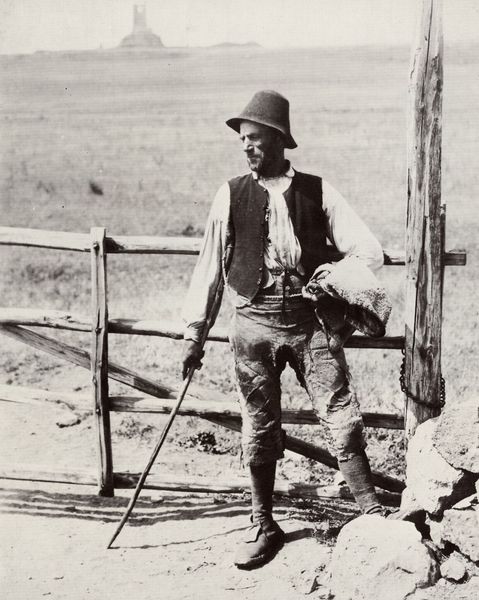
Titel: Ein Hirte in der Campagna, im Hintergrund die mittelalterliche Torre Selce
Künstler: Italienischer Photograph
Standort: Rom
Institution: Archivio Fotografico Comunale
Schlagwörter: berg, dunkel, himmel, mann, schatten, weiß, landschaft, stadt, grau, hell, holz, hut, licht, mund, nase, profil, schwarz, stirn, blick, gürtel, weg, wiese, zaun, hemd, hose, jacke, mütze, arm, augen, falten, halten, mensch, stehen, steine, ärmel, porträt, erde, feld, felder, ferne, horizont, weide, weite, flach, gatter, gitter, sonne, boden, land, pose, stoff, rund, stock, beine, fell, sommer, schuhe, stab, warm, fels, mauer, pause, lehnen, mimik, balken, nägel, jacket, weste, abbild, bauer, pfosten, foto, fotografie, photographie, strümpfe, pfahl, schwarzweiß, brille, staub, stiefel, schritt, photo, ganzfigur, maserung, stäbe, eiss, schwarzw, schiefer, wanderer, leder, stall, platten, kniebundhose, lederhose, hirte, aufnahme, wanderung, schutz, grell, felsens, pflock, mäuerchen, breitbeinig, gehege, vertrocknet, teine, hirt, trasse, stocks, tab, getrocknet, steinhaufen, lammfell, sands, erne, gestrreckt, trockenf